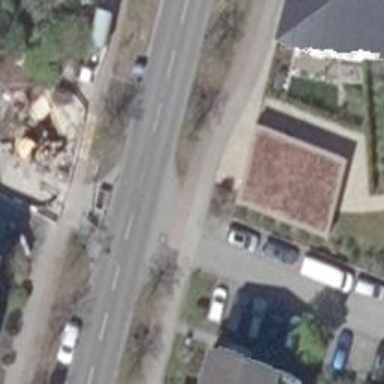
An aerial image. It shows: Residential road.